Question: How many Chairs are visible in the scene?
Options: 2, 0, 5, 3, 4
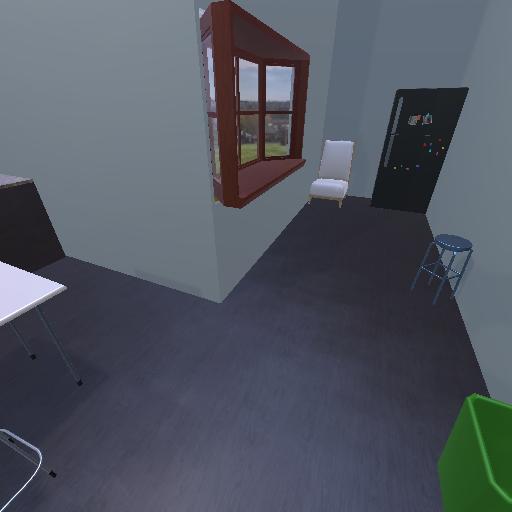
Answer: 2